Field crop: maize
Growth stage: 1
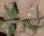
Species: atriplex